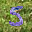
Label: 5